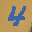
Label: 4